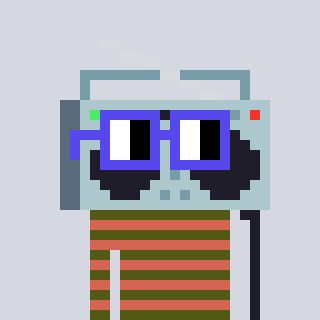
a pixel art character with square blue glasses, a boombox-shaped head and a peachy-colored body on a cool background